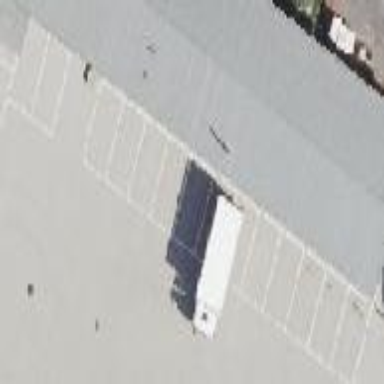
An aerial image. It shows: Street-side parking area.